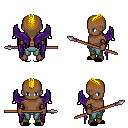
a pixel art fantasy rpg character, male body template, human, dark skin, purple wings, teal pants, blonde short mohawk hairstyle, cloth bracers, black slippers, spear, four views (front, back, left, right), 2x2 character sprite sheet, small pixel art, hard edges, no anti-aliasing